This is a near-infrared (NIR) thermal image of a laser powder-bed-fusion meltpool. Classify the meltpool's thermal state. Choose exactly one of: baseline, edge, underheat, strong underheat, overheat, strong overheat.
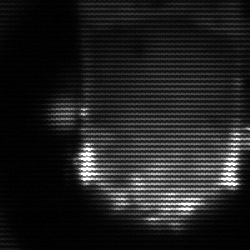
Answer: baseline